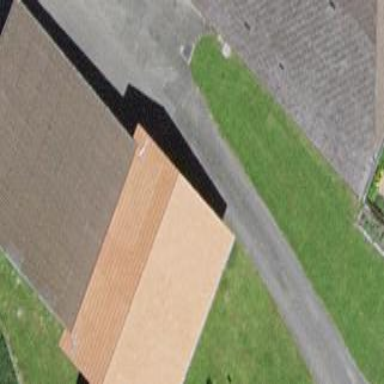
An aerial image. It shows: Shed building.